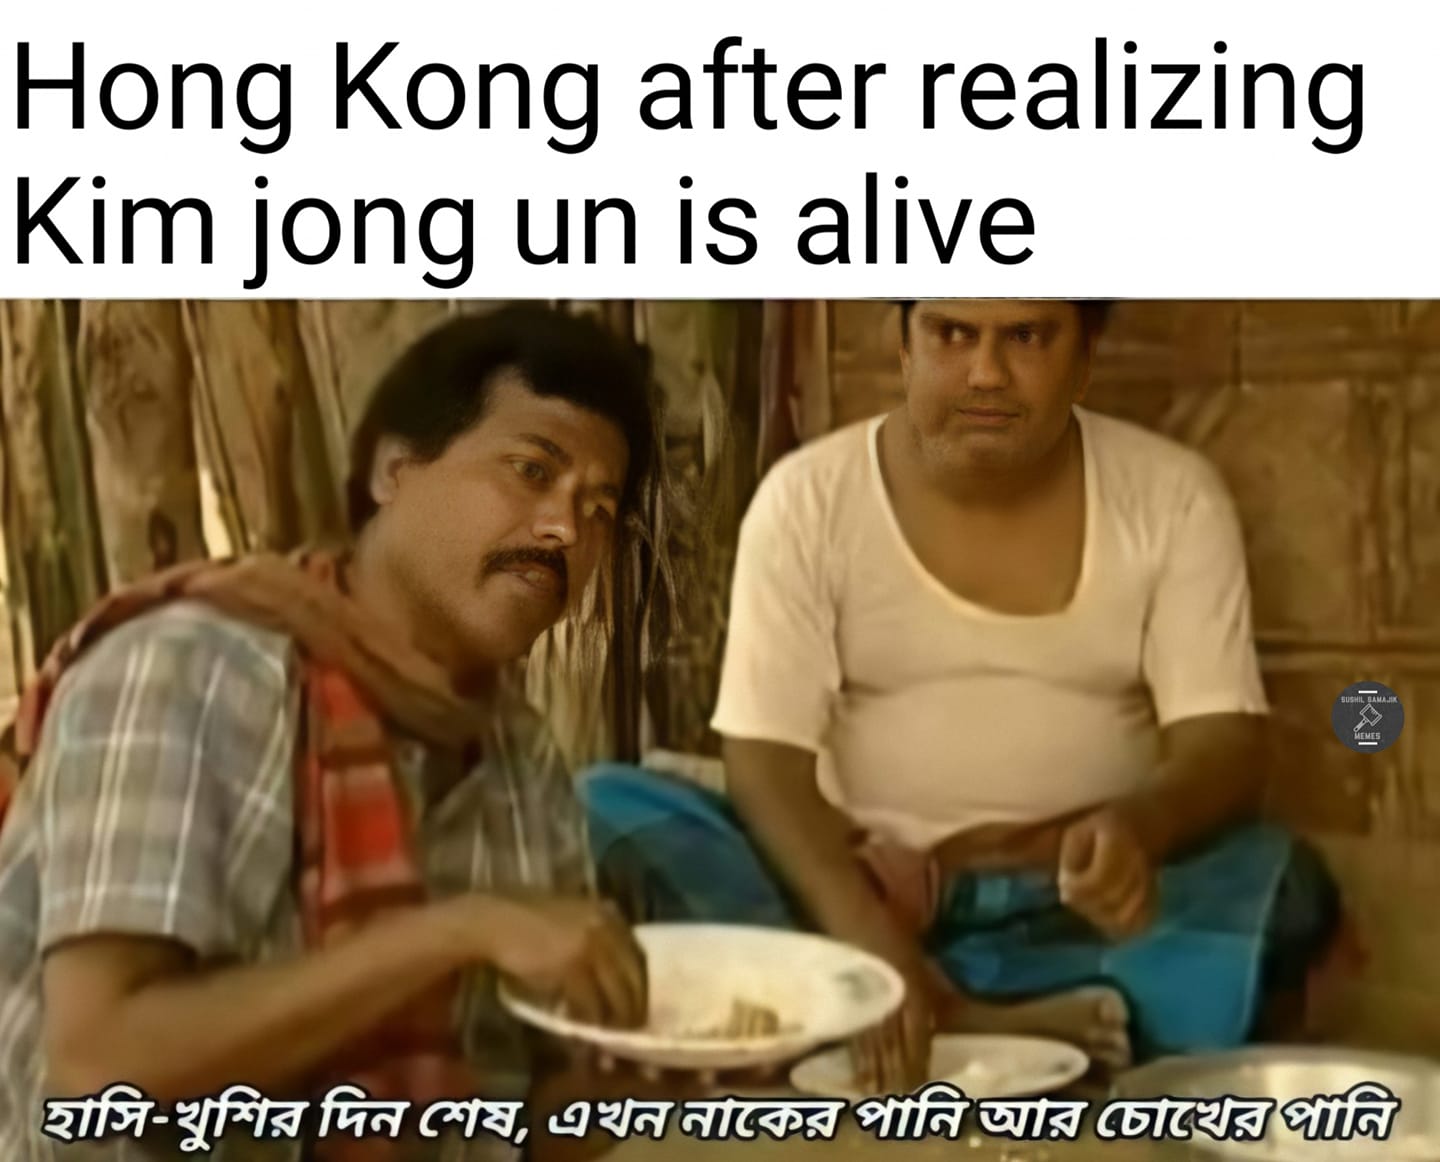
Caption: Hong Kong after realizing Kim jong un is alive     হাসি - খুশির দিন শেষ , এখন নাকের পানি আর চোখের পানি
Label: hate